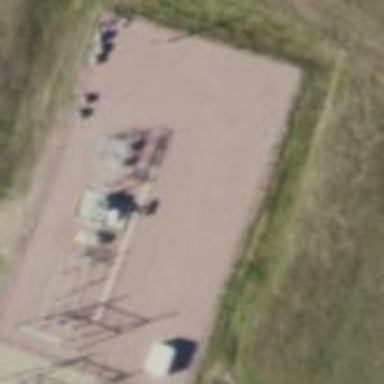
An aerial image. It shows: Power substation dedicated to generation.